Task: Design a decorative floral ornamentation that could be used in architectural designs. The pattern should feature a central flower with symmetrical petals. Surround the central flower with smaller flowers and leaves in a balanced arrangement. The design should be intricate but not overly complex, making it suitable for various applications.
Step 916:
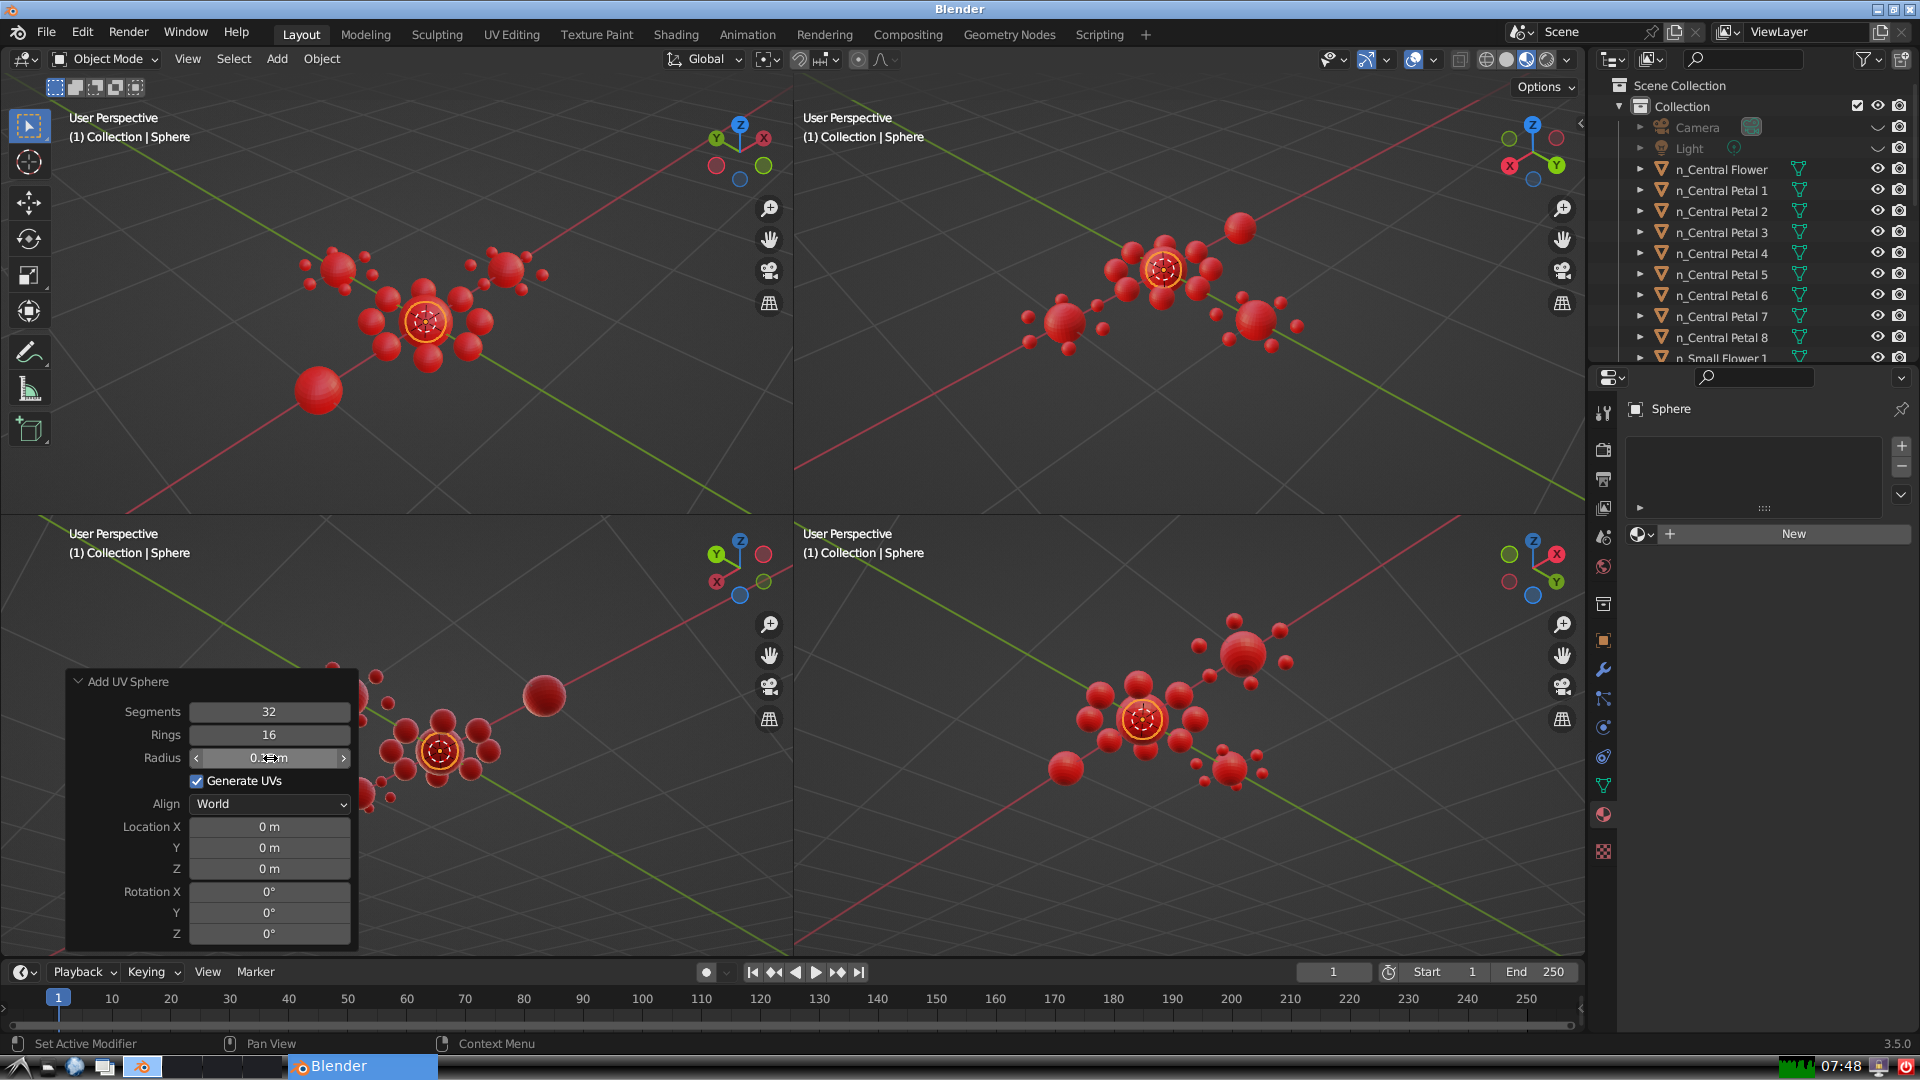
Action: click: no